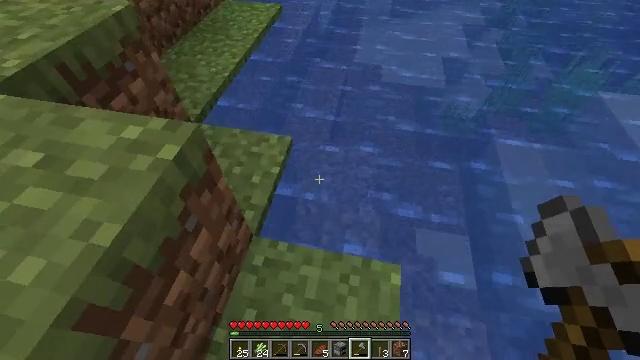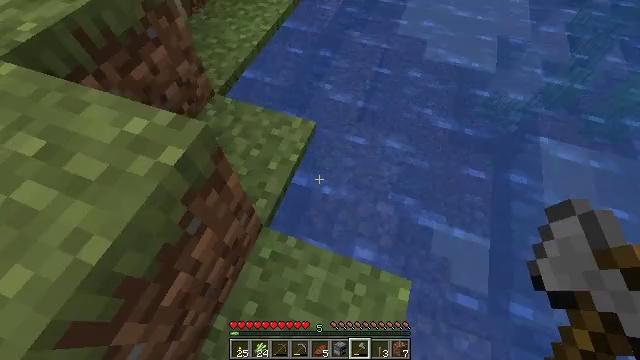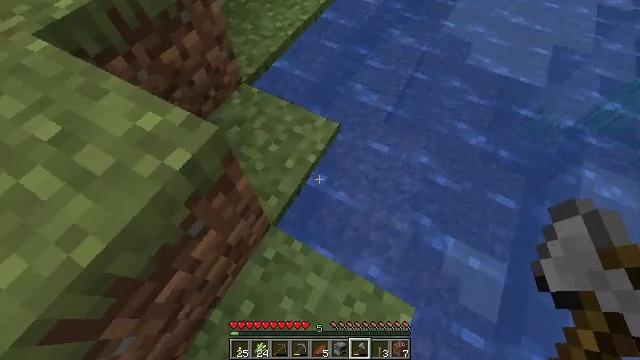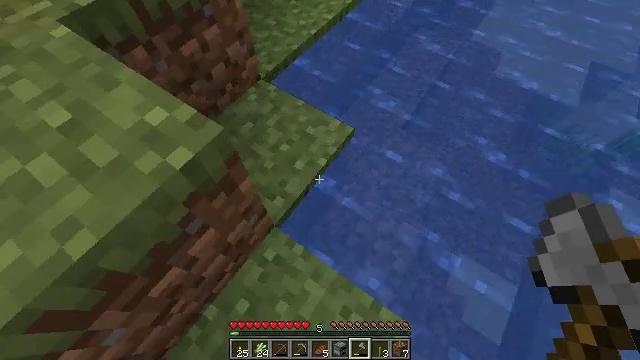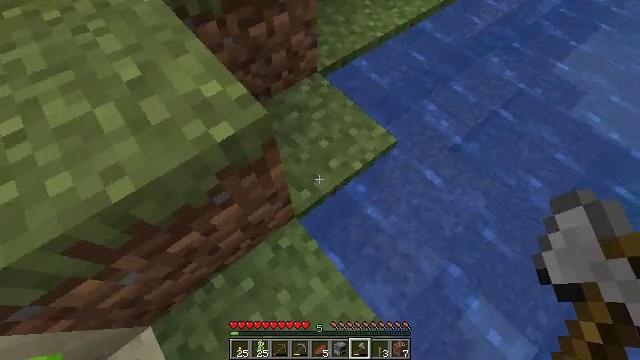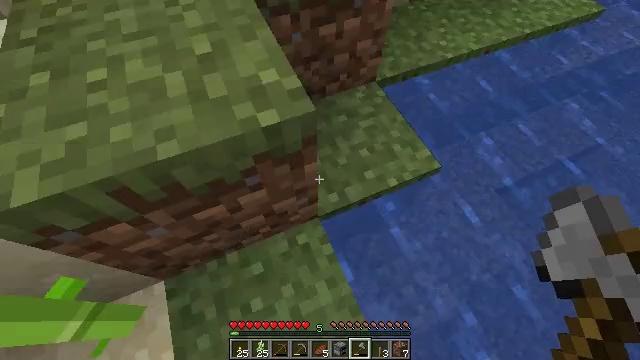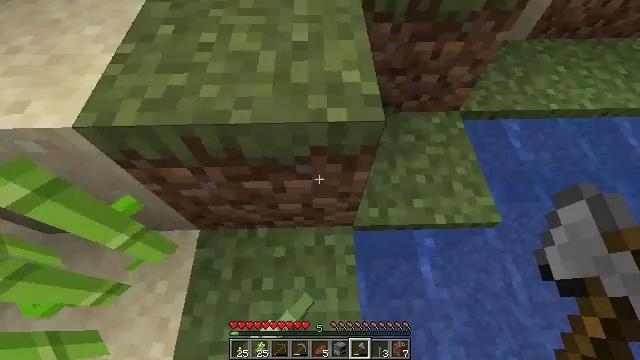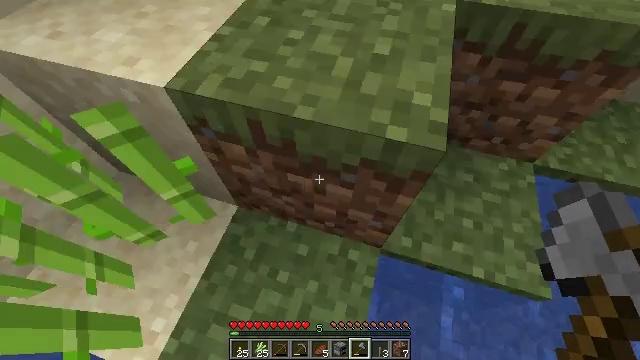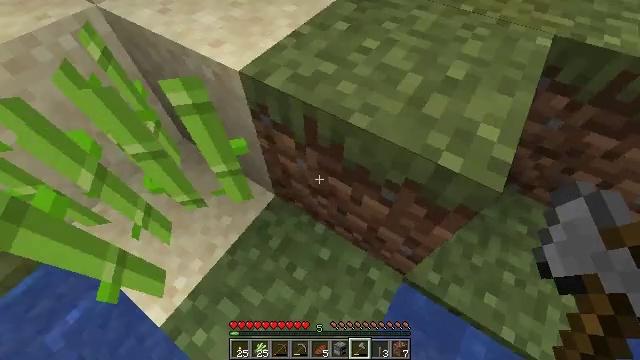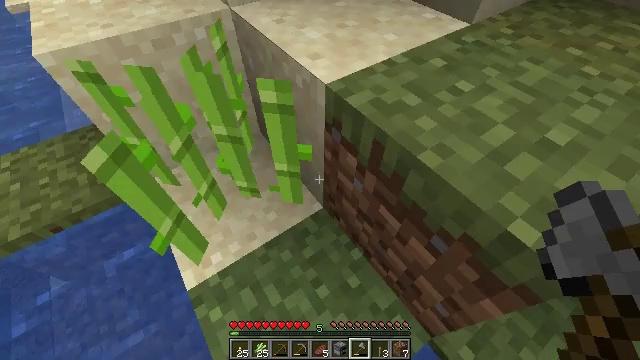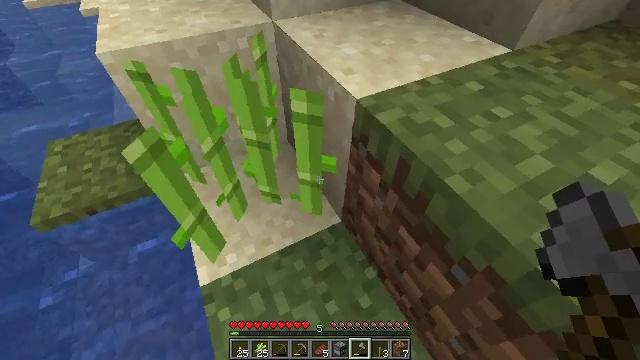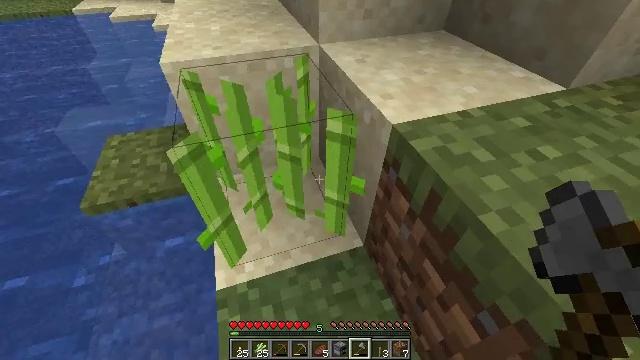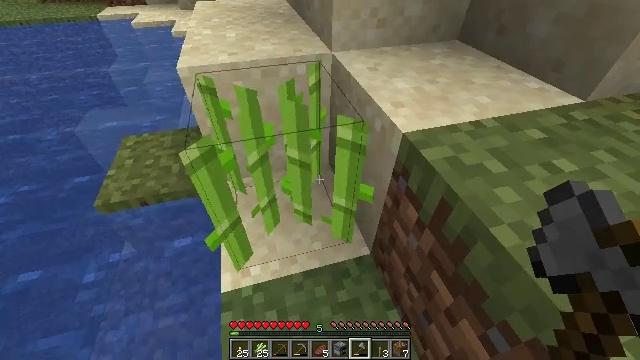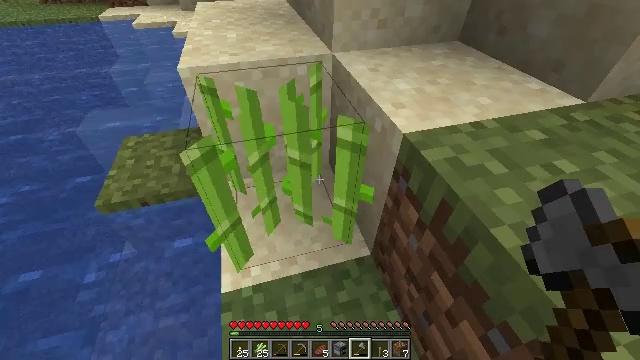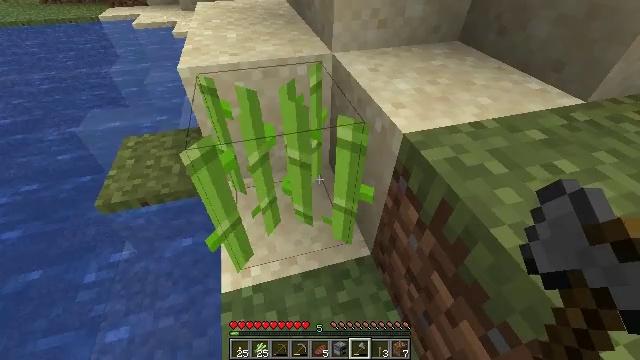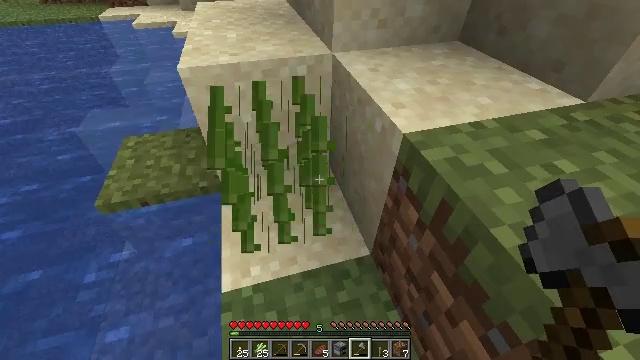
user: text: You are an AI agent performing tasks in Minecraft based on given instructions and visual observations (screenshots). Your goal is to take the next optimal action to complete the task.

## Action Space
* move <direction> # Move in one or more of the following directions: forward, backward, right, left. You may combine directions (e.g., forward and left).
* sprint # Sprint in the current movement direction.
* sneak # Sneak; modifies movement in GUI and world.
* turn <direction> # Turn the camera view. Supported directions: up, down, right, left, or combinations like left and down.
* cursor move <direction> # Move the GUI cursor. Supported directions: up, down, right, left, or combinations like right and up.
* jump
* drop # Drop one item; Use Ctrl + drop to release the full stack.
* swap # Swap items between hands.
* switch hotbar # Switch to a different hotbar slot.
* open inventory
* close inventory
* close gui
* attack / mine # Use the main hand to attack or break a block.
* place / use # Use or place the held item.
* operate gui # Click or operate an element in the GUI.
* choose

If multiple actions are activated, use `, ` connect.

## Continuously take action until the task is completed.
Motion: motion action
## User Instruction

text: Harvest sugar cane from the plant.
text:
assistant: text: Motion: turn left and down
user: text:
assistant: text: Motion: turn left and down
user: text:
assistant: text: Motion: turn left
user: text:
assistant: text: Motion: turn left
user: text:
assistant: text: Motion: turn left
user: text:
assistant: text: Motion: turn left
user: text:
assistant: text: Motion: turn left and up
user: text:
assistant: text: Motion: turn left and up
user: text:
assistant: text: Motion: turn left and up
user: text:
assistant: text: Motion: turn left and up
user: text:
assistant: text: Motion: turn left and up
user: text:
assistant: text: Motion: turn left and up
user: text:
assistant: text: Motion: no_op
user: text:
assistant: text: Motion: no_op
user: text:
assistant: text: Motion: attack / mine
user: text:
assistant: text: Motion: attack / mine
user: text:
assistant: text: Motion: no_op
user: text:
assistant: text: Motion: move forward
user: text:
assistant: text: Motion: move forward
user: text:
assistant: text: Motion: move forward, turn up
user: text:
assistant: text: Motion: move forward
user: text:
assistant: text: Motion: move forward, turn up
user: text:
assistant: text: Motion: move forward, turn up
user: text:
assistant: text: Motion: move forward, turn right and up
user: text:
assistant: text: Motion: move forward, turn right
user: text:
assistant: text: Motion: move forward, turn right and up
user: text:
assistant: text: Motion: turn right and up
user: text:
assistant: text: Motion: turn right
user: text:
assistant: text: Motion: turn right
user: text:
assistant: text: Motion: turn right